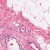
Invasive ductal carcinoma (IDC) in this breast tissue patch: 0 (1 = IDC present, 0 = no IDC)